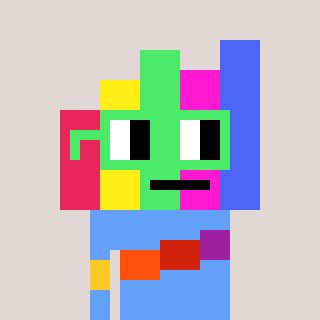
a pixel art character with square light green glasses, a bar chart-shaped head and a blue-colored body on a warm background